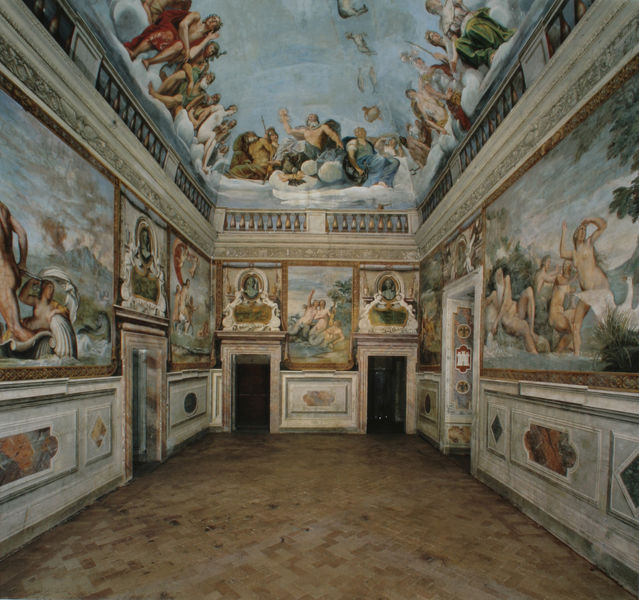
Titel: Galerie des Palazzo
Künstler: Francesco Albani
Standort: Bassano Romano di Sutri
Institution: Palazzo Odescalchi Giustiniani
Schlagwörter: akt, baum, blau, gemälde, gott, himmel, körper, mann, nackt, wasser, wolken, frauen, landschaft, menschen, see, frau, grau, hell, holz, marmor, männer, raum, tür, weiss, zimmer, ausblick, gebäude, rot, schloss, wolke, karo, malerei, wand, architektur, barock, bibel, geschichte, mensch, rahmen, bild, innenraum, felder, kirche, boden, gold, interieur, decke, renaissance, rokoko, engel, hellblau, bilder, schwan, italien, perspektive, türen, parkett, klein, türe, dielen, saal, figuren, kartusche, wandgemälde, wandmalerei, stuck, geländer, nackte, tor, pakett, foto, fotografie, wände, eingang, gewölbe, antike, glaube, balustrade, meerjungfrauen, türstock, allegorie, kunst, jagd, pantheon, fries, wappen, jesus, residenz, götter, zeus, götterwelt, mythos, profan, fresken, vatikan, venus, ausgang, deckenfresken, kassetten, muschel, deckengemälde, fresko, jupiter, bemalung, illusion, allegorien, szenen, rennaissance, mythen, schwäne, fische, toskana, palais, kollonade, michelangelo, deckenmalerei, balustraden, maritim, illusionsmalerei, zyklus, bellini, tiepolo, scheinarchitektur, tierkreiszeichen, giotto, deckenfresko, trompeloil, kosmos, bildfelder, neptun, leda, illusionismus, daphne, apollt, bllau, phanteon, rokoro, wandplatten, alkon, farnesina, raumdarstellung, ersde, wandfresken, nitalien, trompe oleil, mytholohgie